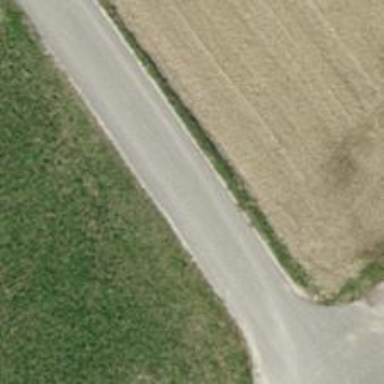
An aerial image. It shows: Asphalt cycleway.